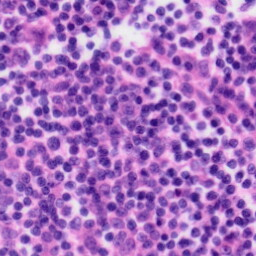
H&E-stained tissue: Tonsil